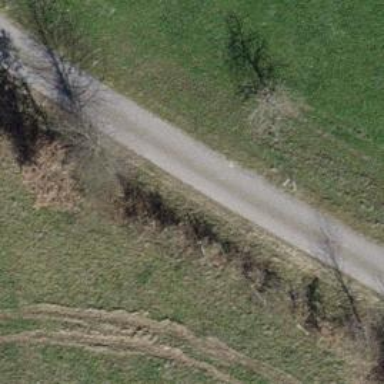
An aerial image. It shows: Well-maintained track road with grade 1 tracktype.